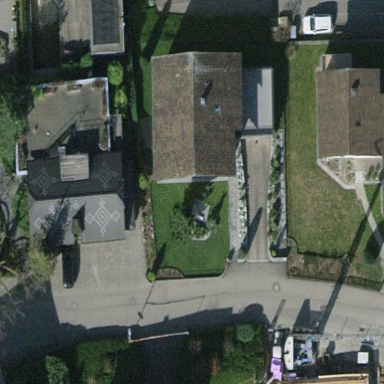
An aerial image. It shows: Detached building.